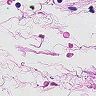
Metastatic tissue present: no